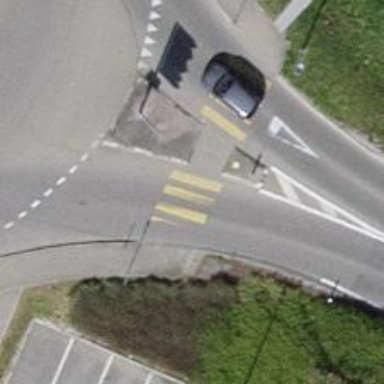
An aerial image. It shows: Primary road with asphalt surface.